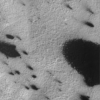
Label: not_dusty